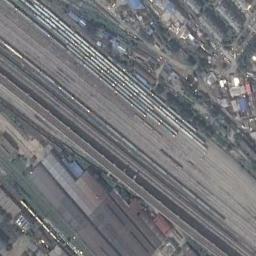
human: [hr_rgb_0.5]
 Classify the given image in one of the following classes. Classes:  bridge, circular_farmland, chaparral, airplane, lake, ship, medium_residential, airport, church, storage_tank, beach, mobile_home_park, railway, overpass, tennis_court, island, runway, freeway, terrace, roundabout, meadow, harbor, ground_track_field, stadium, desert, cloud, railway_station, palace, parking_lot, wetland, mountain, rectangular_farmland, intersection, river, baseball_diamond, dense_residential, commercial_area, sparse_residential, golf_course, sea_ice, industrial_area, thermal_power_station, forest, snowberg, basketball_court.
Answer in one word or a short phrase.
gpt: railway